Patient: sex M, age 76
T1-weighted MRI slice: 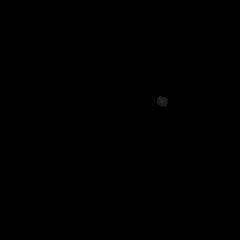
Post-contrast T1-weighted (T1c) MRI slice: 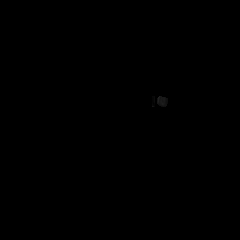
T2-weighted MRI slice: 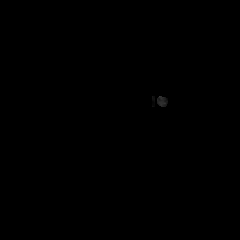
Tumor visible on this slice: no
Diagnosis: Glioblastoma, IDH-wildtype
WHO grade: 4